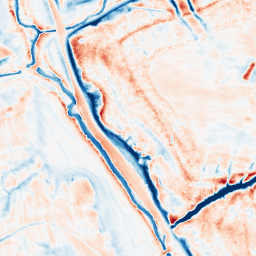
Category: classical
Decomposition family: gaussian
Decomposition parameters: sigma: 5
Upsampling method: quadratic
Upsampling parameters: scale: 4
Upsampling scale: 4